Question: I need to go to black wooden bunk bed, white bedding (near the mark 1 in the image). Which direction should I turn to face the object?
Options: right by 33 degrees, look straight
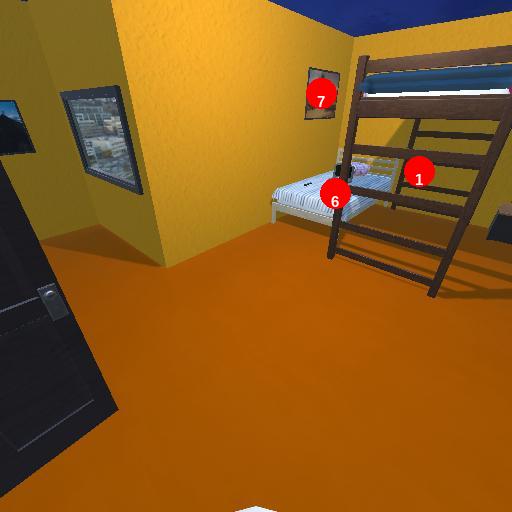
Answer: right by 33 degrees